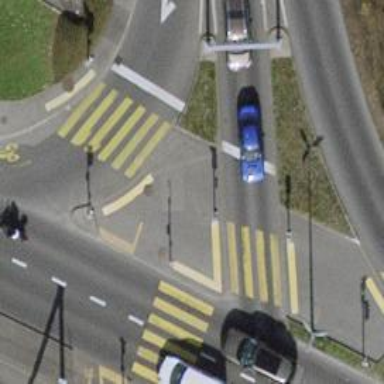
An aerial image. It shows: Road with traffic signals.